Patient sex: M
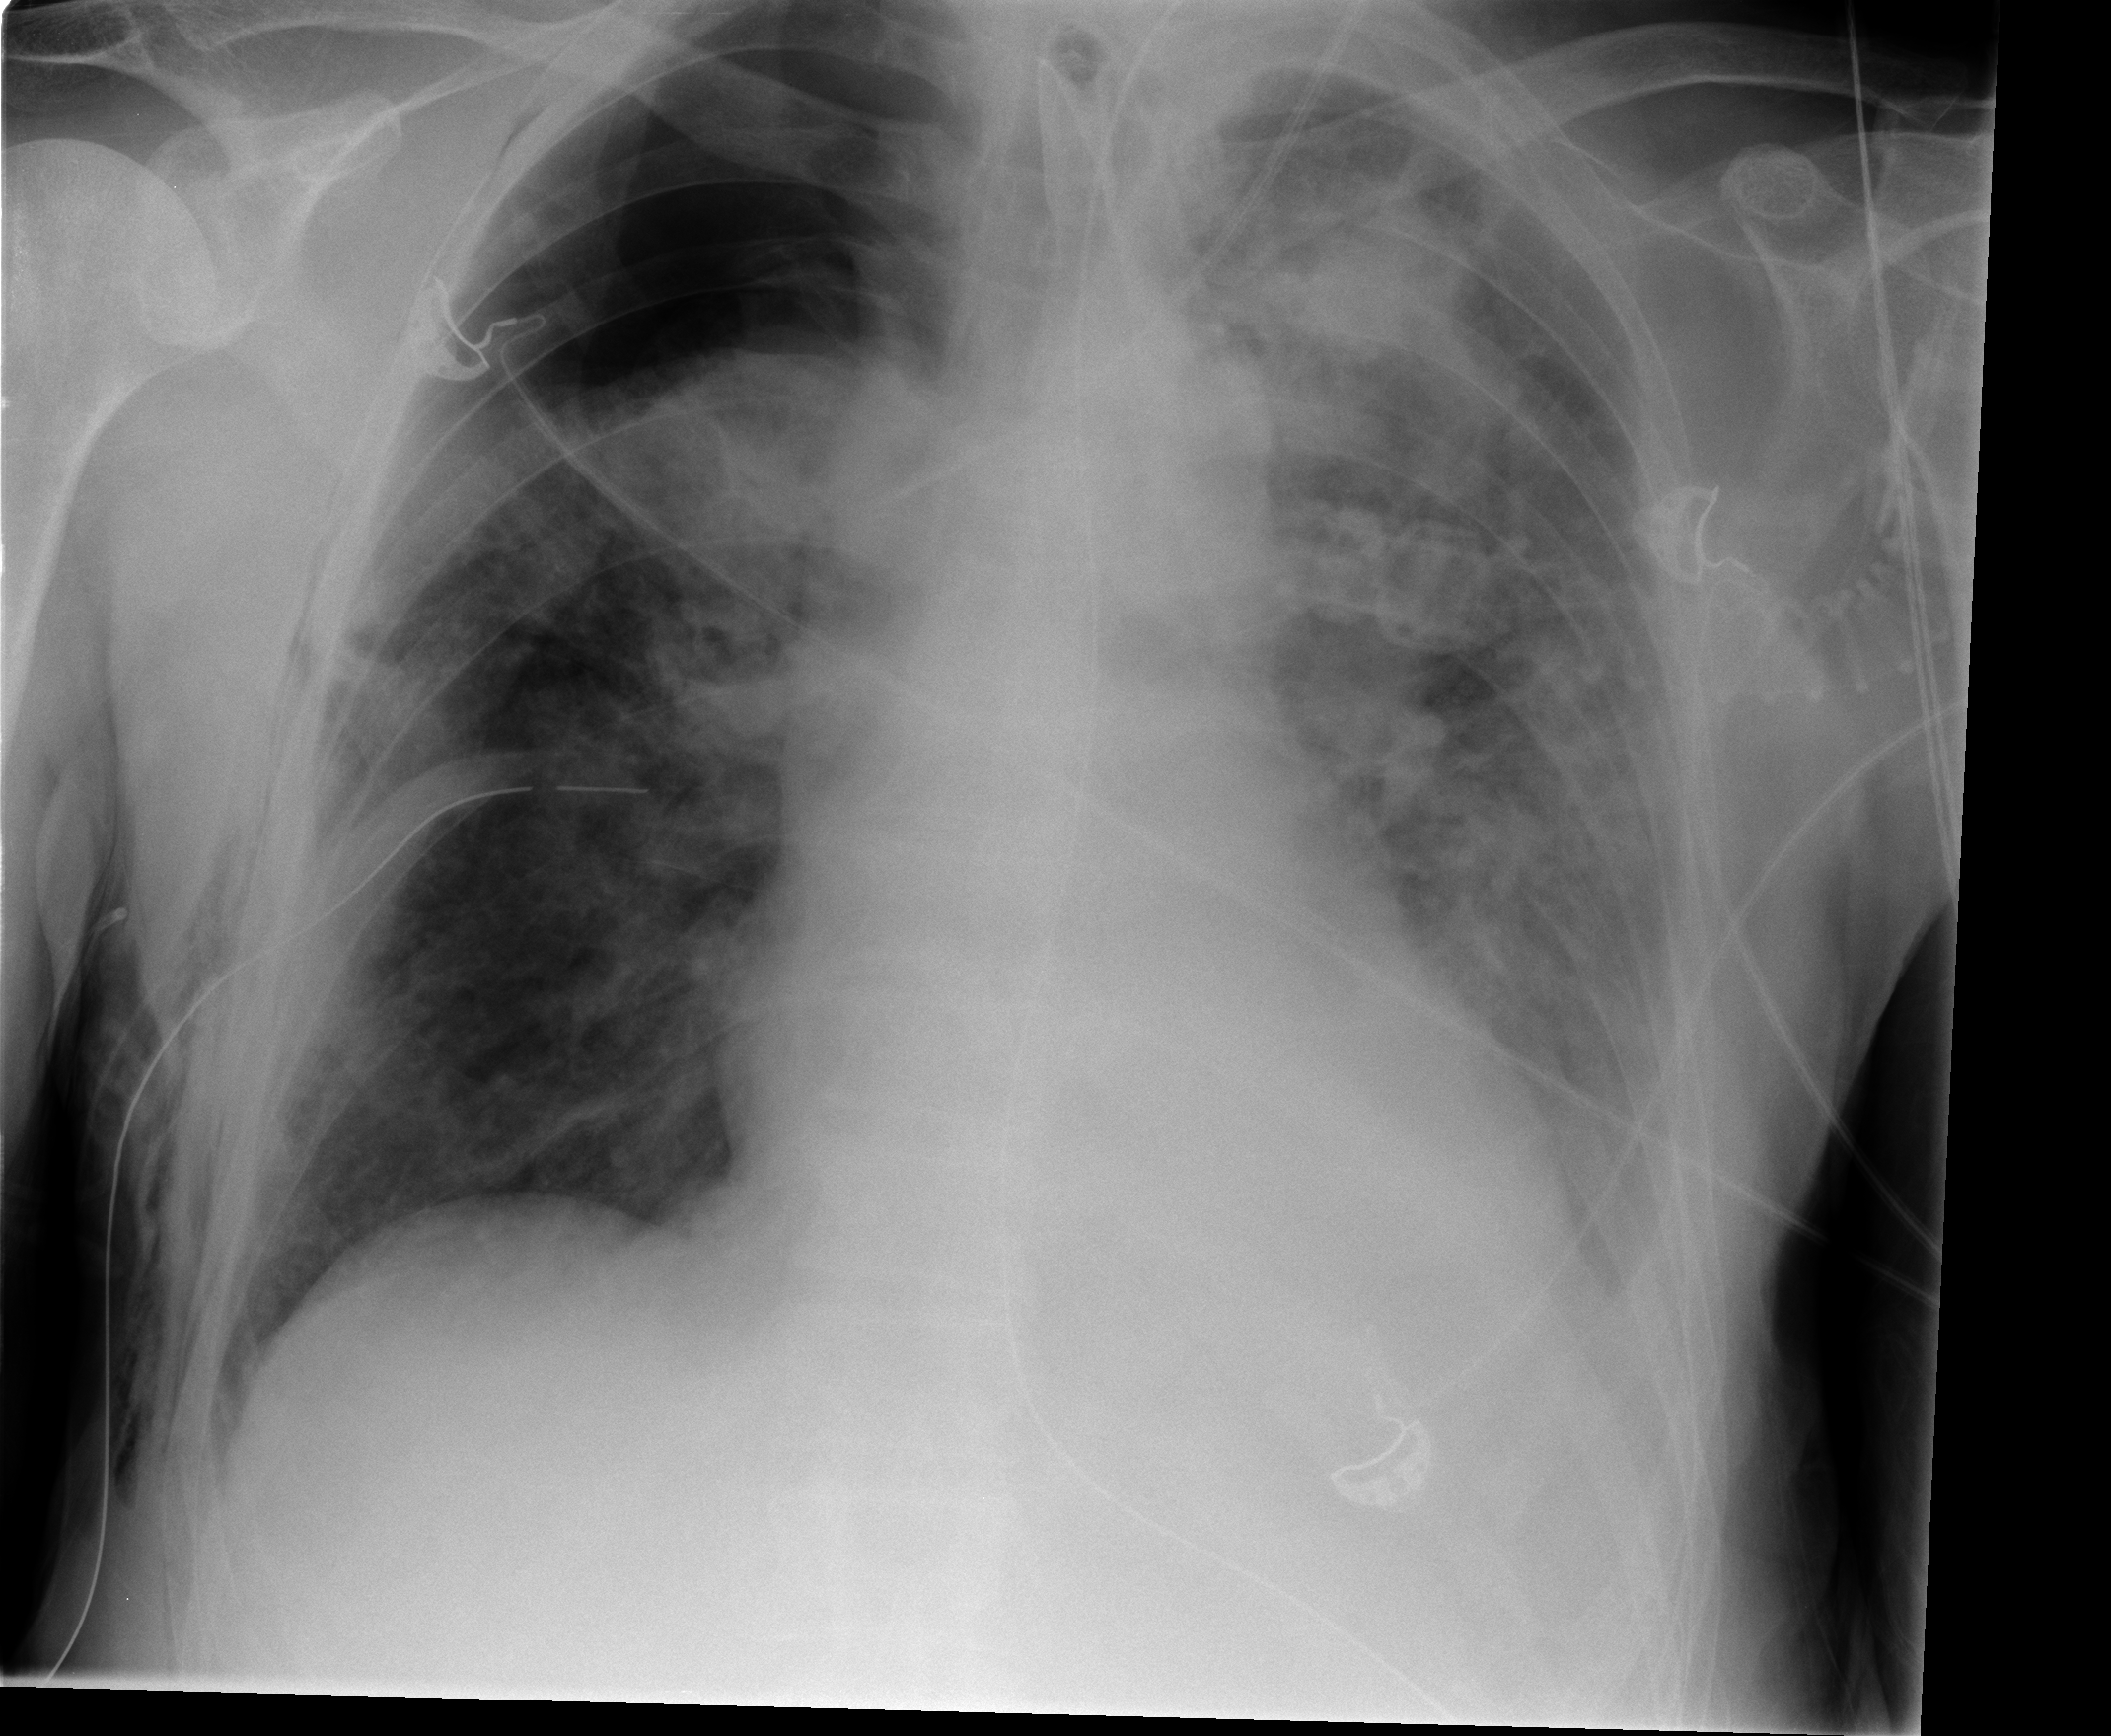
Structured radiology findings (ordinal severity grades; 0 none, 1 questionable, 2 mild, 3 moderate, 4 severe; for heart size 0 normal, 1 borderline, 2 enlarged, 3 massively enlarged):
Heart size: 0
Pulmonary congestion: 3
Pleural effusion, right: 1
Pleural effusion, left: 3
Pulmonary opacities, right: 3
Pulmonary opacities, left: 4
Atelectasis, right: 3
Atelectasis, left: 3